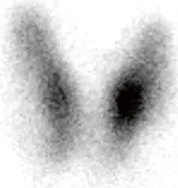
Initial thyroid ultrasound scanning and 99 m-Technetium scintiscan. B. Thyroid scintigraphy with 99 m-Tc showed a focal accumulation of radiotracer uptake in the lower lobe of the left thyroid, which represents the palpable tender nodule (indicated by a black arrow).
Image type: radiology (scintigraphy)